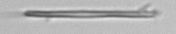
Label: fiber